Interaction volume radius: 5 \u00c5
Interaction volume height: 15 \u00c5
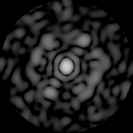
Disorder parameter: 0.8285